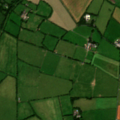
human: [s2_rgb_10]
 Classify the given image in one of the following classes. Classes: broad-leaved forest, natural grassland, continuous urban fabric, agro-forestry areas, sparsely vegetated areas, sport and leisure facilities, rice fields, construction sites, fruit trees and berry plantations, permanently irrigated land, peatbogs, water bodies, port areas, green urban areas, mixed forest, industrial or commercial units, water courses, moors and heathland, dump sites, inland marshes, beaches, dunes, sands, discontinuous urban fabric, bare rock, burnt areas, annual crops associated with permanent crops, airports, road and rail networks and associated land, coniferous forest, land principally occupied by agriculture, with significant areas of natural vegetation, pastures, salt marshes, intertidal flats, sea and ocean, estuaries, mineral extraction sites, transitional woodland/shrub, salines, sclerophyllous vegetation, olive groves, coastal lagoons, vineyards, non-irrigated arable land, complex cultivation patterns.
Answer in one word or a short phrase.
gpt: non-irrigated arable land, pastures